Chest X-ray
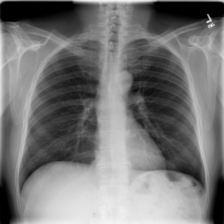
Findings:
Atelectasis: negative
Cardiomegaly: negative
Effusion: negative
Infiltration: negative
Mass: negative
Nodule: negative
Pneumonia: negative
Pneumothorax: negative
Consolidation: negative
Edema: negative
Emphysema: negative
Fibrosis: negative
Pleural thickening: negative
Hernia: negative